Field crop: tomato
Growth stage: 2
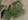
Species: solanum